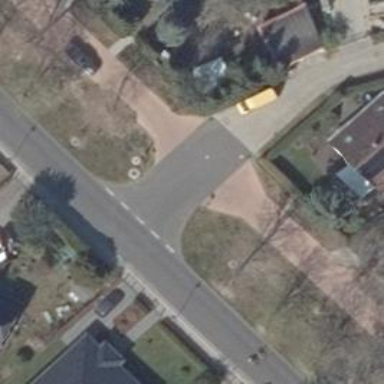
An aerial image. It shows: Residential road with asphalt surface. There is parallel parking available on both sides with half on the kerb.